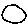
Label: circle